Question: I just found I needed this for the map service. Thus I upgraded to newest SDK / Google Play Services.
I then in import it into Eclipse... But when I click "Finish nothing happens?

Anything looks wrong in above screenshot? I am pretty sure I have followed instructions, but I must be missing something.
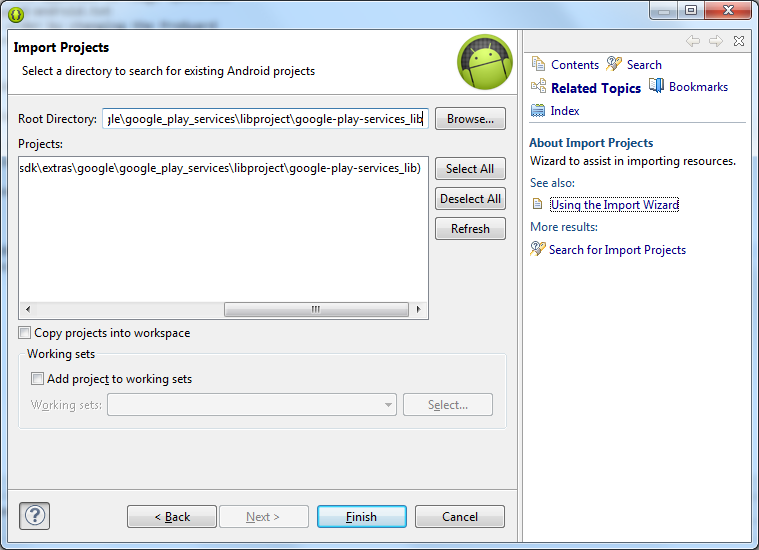
Answer: If u want to use the google-play-services u have to add the lib to ur project.
'''
1. Create ur own android project
2. Project right click -> Properties
3. under java build -> library u can add the lib of google-play-services .
4. use services
'''